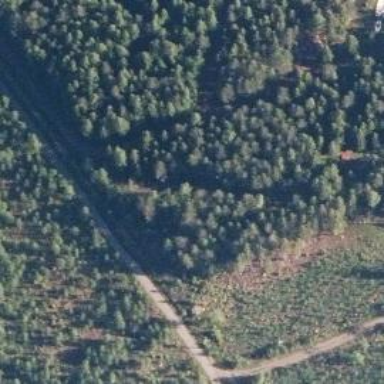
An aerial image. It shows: Track road with grade3 tracktype.